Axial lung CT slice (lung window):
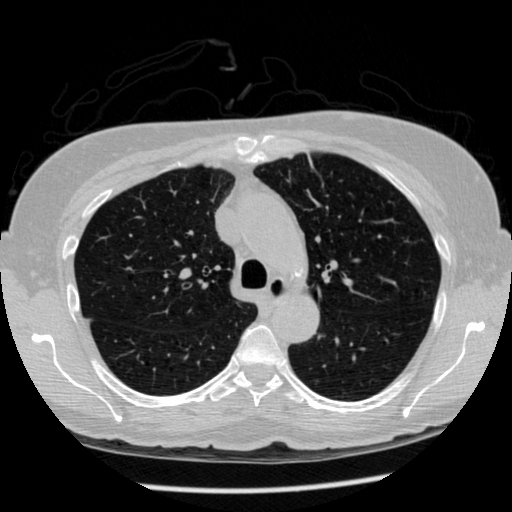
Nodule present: no